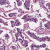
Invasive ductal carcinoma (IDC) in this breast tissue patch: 1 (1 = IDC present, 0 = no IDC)